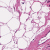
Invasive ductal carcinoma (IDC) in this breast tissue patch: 0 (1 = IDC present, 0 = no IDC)